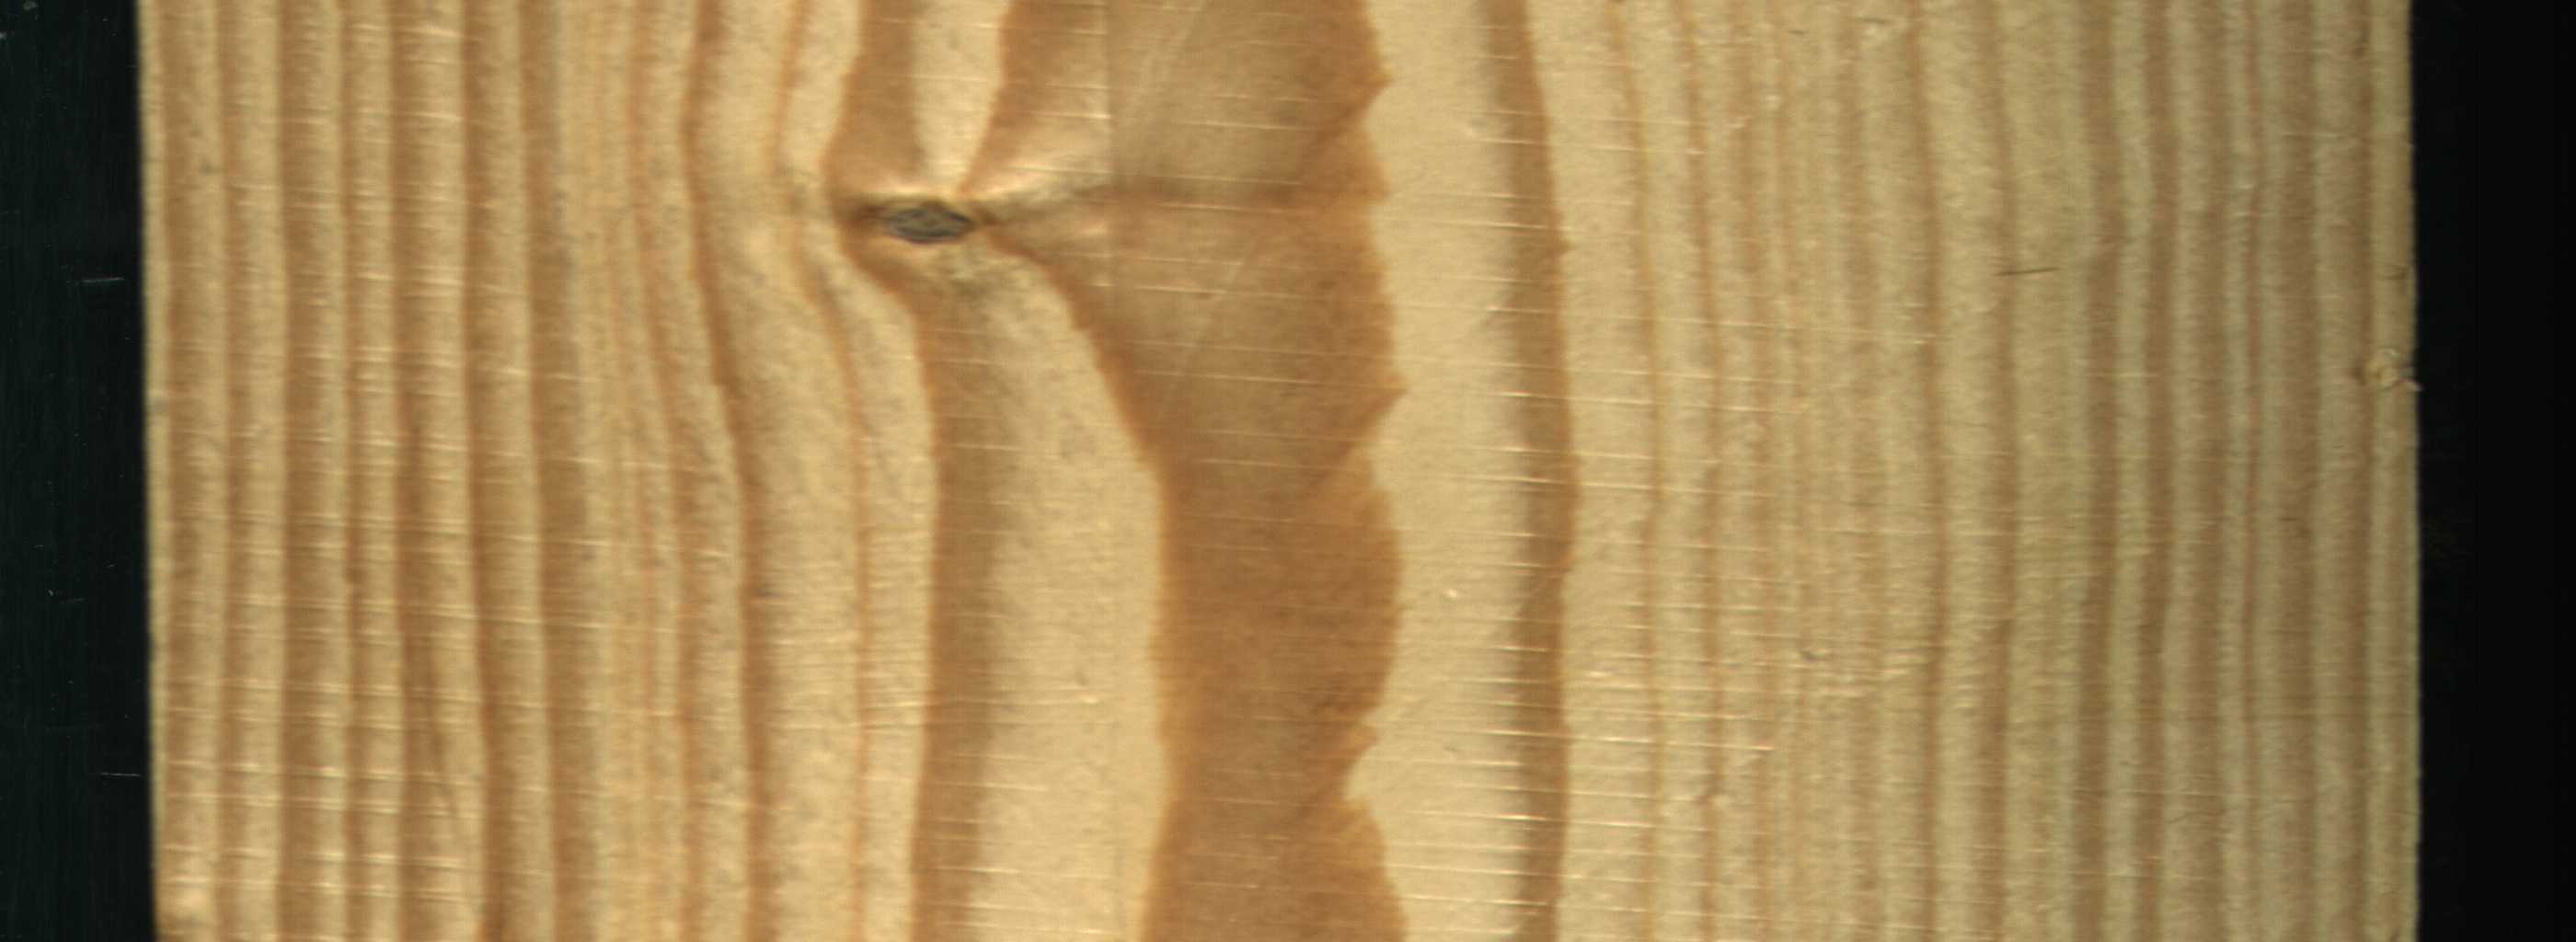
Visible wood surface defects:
Live_Knot